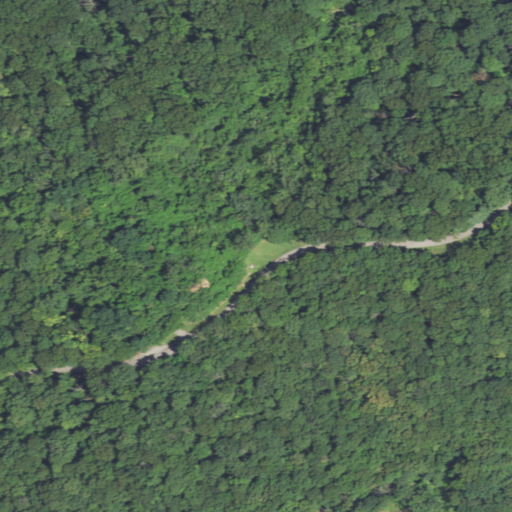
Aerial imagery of mountain in Illinois named Tucker Knob containing deciduous forest, open development, and low intensity development